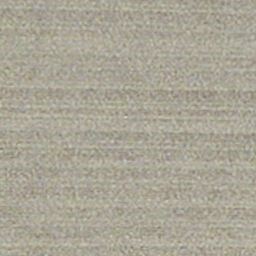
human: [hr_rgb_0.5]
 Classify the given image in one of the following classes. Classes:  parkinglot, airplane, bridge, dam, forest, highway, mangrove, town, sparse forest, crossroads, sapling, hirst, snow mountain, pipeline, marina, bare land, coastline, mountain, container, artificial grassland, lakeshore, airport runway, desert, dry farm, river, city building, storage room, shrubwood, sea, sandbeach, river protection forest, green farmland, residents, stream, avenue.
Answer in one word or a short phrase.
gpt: dry farm